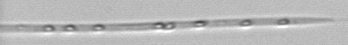
Label: Rhizosolenia